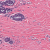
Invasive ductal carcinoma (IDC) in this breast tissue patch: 0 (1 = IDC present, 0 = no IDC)